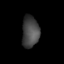
Tissue: skin
Cell type: Fibroblasts
Senescence score: 0.705
Nuclear area (px): 526
Mean DAPI intensity: 69.409